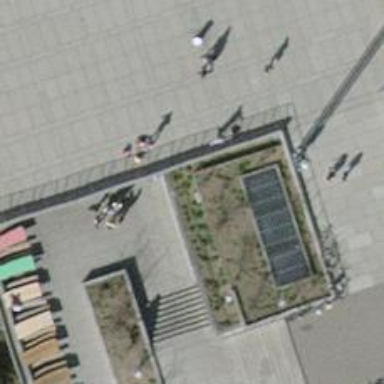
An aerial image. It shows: Public bookcase.